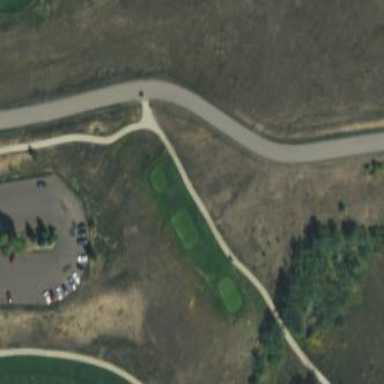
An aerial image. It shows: Area of rough grass used for golf.